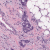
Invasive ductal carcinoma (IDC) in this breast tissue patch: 1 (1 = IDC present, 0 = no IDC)